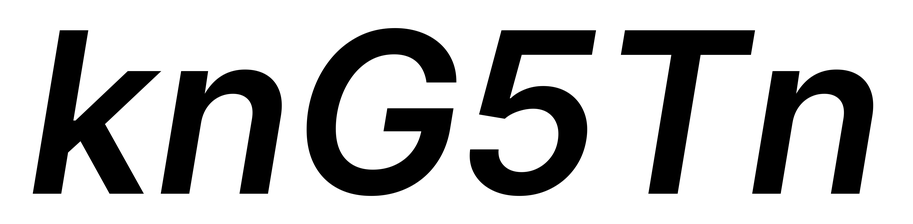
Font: Inter-Italic_SemiBold_Italic